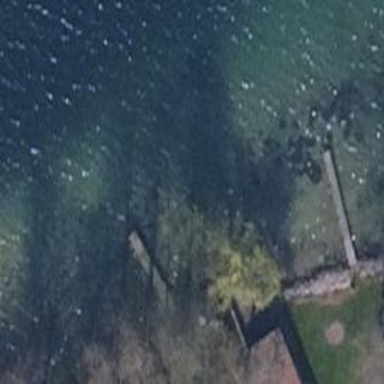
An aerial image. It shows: Man-made pier.